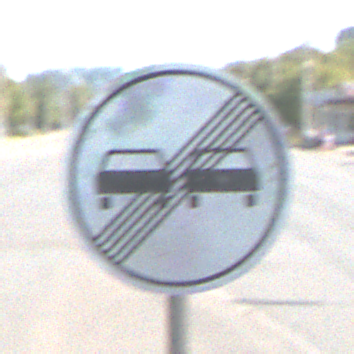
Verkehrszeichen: EndeUeberholverbot
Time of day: Midday
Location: Outdoor (Urban)
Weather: Clear
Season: NotSpecified
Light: Natural